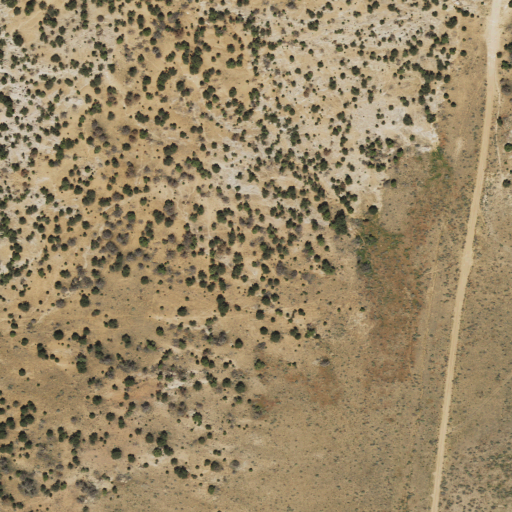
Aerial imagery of plain(s) in Utah named Middle Park containing only shrub